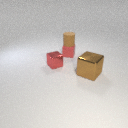
small brown rubber cylinder above small red rubber cube